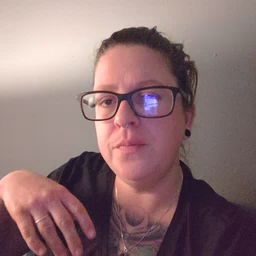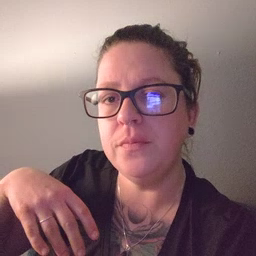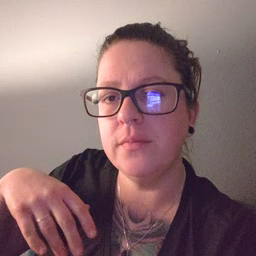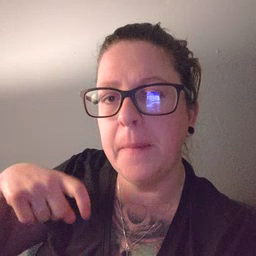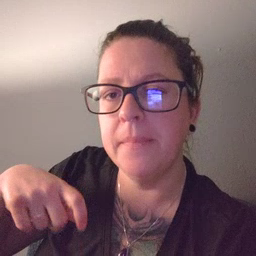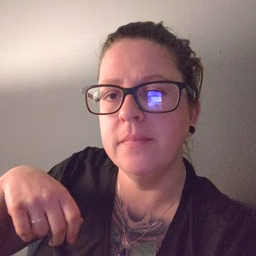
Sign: time